四年级 · 算术
看图解决问题。

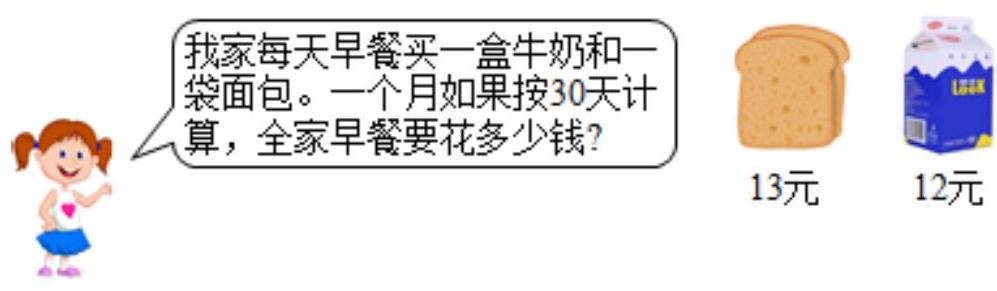
答案: 解750 元

【分析】根据题意, 先用 13 元加上 12 元求出每天早餐所需要花的钱数, 然后再根据乘法的意义, 用一天花的钱数乘 30 进行计算即可。

【详解】 $(13+12) \times 30$

$=25 \times 30$

$=750$ （元）

答: 全家早餐要花 750 元。

【点睛】解答此题的关键是确定每天花的钱数。